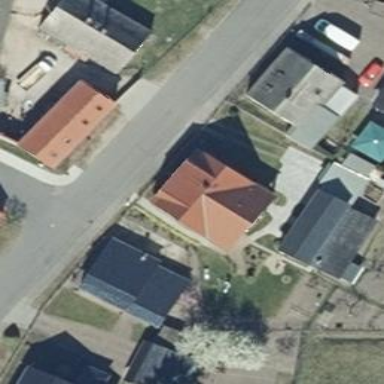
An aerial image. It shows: Simple house.